Question: I'm using VScode(1.30.2).
I just need pure Html snippets, but this VScode pop-up suggestion makes me annoyed.
Please check the image below..

I just want Html snippets only, but as you can see, wrong suggestion appears.
(ex: [abc]page )
How can I disable it?
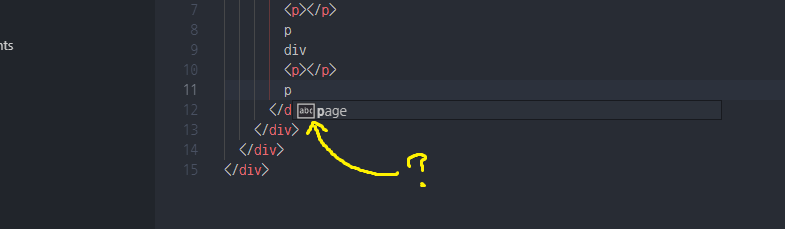
Answer: > // Controls whether completions should be computed based on words in
the document.
'''
"editor.wordBasedSuggestions": false
'''
'true' is the default for that setting - change it to 'false' in your settings.json.
Also, you will find these two settings helpful - to put the emmet abbreviations at the top of the suggestion list:
'''
"editor.snippetSuggestions": "top",
"emmet.showSuggestionsAsSnippets": true,
'''